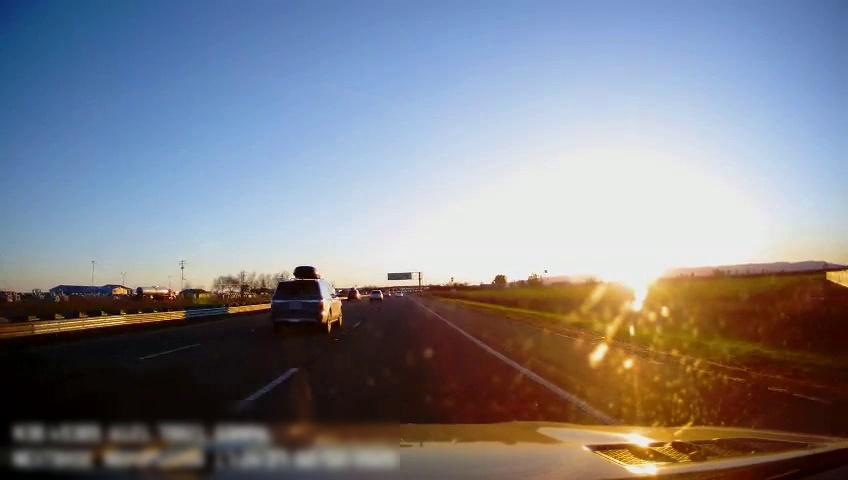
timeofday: Day
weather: Sunny
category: Drivable Space
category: Vehicles | SUV
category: Vehicles | SUV
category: Vehicles | SUV
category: Lanes | Alternate Lane
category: Lanes | Alternate Lane
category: Lanes | Current Lane
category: Lanes | Alternate Lane
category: Traffic | Signs